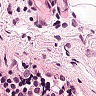
Metastatic tissue present: no